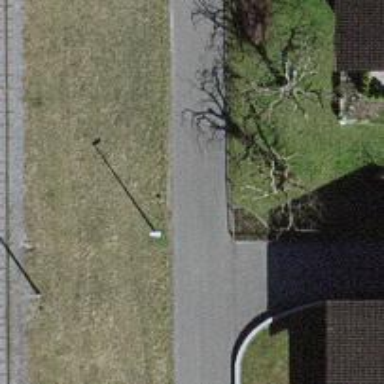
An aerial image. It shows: Asphalt road in residential area.